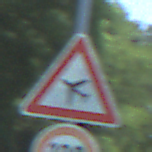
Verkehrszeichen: FlugbetriebRechts
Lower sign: Geschwindigkeit120
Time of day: Midday
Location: Outdoor (Nature)
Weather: Clear
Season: Summer
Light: Natural